Interaction volume radius: 5 \u00c5
Interaction volume height: 10 \u00c5
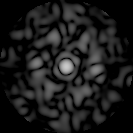
Disorder parameter: 0.8261